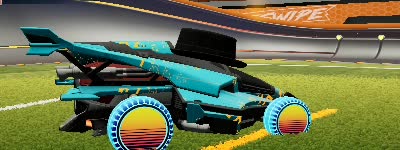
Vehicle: aftershock